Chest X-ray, PA view. Patient: 55 years old, sex F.
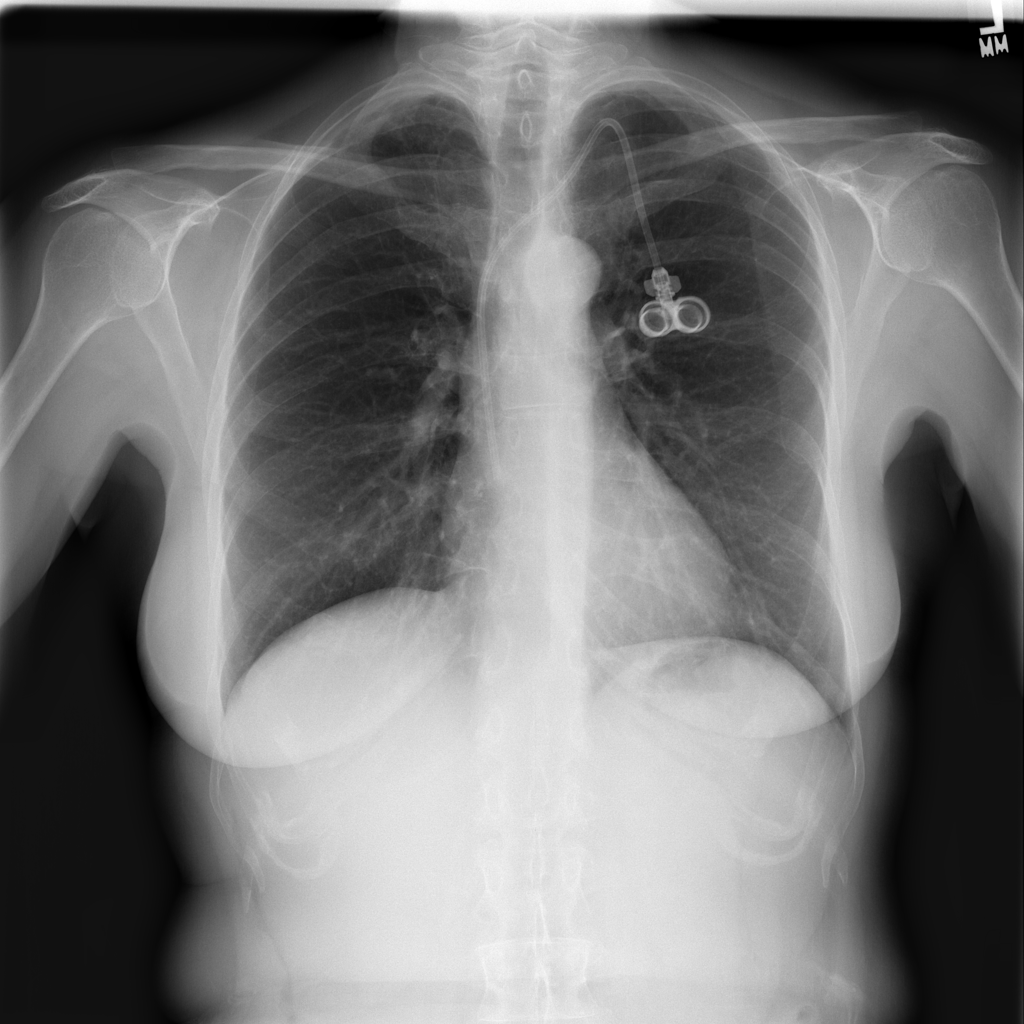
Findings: No Finding